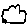
Label: cloud